Interaction volume radius: 10 \u00c5
Interaction volume height: 30 \u00c5
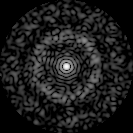
Disorder parameter: 0.8126